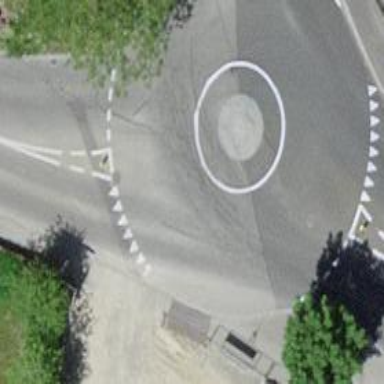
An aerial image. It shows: Mini roundabout on the road.